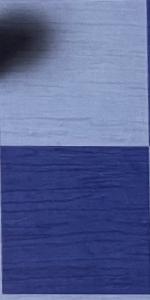
Label: Empty